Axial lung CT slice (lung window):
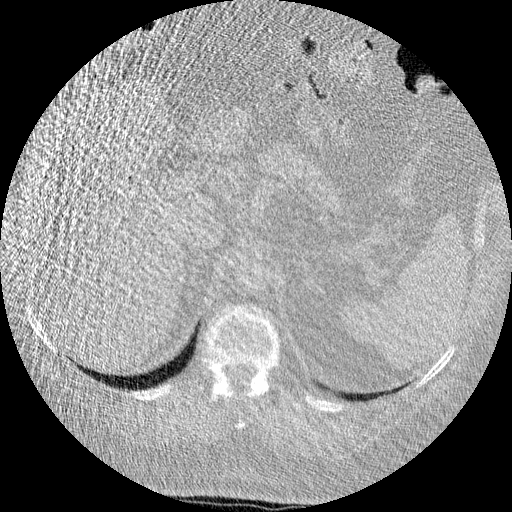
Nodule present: no